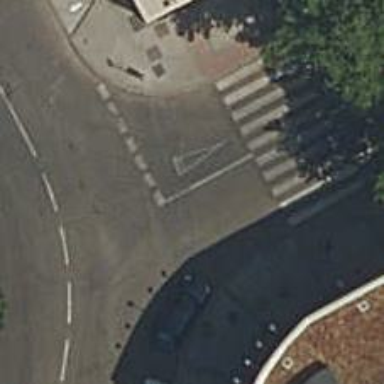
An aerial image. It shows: Road with "give way" sign.